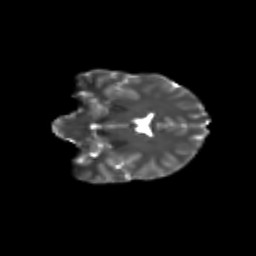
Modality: T2w
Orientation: coronal
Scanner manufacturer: siemens
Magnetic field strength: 3 T
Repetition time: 9.2 s
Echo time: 0.084 s